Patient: sex F, age 33
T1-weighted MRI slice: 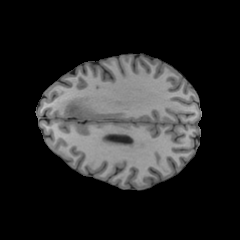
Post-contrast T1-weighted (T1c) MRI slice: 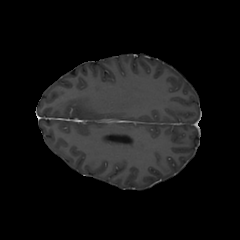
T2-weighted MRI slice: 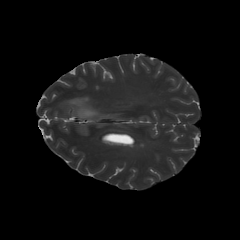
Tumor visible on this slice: yes
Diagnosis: Astrocytoma, IDH-mutant
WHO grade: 4